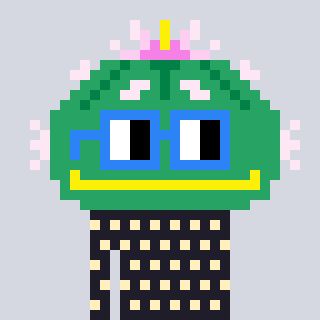
a pixel art character with square blue glasses, a peyote-shaped head and a grayscale-colored body on a cool background